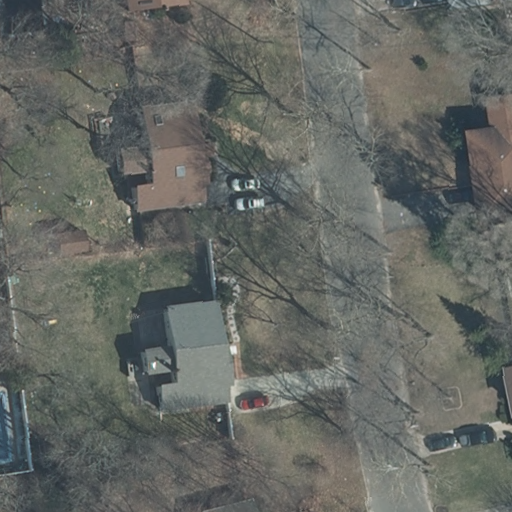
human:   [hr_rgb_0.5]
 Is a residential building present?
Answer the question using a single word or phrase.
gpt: yes

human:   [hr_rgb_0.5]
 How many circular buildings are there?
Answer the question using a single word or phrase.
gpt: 0

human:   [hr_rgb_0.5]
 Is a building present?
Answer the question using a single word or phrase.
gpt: yes

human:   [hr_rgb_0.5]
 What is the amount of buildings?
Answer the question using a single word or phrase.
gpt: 7

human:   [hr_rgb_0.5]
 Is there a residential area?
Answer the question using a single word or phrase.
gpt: yes

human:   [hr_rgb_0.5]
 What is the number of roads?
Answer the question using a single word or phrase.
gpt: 1

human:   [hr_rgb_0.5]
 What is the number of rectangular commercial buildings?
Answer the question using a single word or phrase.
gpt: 0

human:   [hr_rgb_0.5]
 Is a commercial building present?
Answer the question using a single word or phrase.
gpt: no

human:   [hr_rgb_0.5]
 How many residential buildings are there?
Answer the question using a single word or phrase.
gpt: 7

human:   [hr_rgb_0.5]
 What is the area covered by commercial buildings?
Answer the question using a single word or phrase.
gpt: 0m2

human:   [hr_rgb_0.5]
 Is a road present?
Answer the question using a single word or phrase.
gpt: yes

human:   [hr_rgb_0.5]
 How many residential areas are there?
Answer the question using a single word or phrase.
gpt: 1

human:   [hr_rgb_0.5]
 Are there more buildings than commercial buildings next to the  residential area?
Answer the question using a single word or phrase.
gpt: yes

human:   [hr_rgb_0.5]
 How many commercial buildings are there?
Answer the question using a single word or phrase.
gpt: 0

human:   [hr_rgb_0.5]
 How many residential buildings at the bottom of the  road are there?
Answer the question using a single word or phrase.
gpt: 3

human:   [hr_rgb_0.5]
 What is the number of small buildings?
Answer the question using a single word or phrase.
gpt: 2

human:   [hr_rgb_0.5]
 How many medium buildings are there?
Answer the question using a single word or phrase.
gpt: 5

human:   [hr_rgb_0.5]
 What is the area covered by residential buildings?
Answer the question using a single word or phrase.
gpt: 1250m2

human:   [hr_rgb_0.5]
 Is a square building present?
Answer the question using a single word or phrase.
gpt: no

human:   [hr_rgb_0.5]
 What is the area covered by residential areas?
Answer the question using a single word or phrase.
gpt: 10632m2

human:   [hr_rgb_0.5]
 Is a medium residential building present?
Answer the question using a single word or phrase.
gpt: yes

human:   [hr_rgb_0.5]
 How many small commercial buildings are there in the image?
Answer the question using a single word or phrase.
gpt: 0

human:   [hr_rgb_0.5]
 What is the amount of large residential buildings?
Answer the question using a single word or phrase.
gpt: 0

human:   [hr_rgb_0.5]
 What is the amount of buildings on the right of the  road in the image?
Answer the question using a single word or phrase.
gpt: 3

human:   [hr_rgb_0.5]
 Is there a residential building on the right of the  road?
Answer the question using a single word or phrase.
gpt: yes

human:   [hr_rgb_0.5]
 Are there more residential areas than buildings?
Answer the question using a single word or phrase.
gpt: no

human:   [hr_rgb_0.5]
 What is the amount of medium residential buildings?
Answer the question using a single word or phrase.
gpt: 5

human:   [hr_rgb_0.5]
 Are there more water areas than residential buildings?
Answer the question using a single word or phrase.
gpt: no

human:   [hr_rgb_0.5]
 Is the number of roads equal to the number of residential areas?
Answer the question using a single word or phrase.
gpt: yes

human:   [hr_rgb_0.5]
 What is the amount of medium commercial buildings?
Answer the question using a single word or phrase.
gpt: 0

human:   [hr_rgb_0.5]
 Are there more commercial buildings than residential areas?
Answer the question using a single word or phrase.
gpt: no

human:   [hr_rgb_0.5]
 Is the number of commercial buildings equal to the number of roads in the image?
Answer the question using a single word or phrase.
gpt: no

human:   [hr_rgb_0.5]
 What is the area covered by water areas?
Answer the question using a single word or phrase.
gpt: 0m2

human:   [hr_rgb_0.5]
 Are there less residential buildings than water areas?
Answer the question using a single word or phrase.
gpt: no

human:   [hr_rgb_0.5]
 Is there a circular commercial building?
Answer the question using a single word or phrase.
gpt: no

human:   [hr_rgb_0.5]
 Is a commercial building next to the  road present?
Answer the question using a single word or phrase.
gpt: no

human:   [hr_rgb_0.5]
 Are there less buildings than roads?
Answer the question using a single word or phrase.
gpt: no

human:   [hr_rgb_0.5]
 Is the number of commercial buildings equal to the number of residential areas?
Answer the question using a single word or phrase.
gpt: no

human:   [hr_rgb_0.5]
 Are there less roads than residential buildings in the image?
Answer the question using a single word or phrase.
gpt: yes

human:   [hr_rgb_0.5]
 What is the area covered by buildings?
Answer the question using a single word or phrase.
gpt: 1250m2

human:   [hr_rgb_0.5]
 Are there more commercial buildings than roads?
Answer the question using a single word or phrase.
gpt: no

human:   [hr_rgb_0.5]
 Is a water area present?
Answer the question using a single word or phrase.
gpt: no

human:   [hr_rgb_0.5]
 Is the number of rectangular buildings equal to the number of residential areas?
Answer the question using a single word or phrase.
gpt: no

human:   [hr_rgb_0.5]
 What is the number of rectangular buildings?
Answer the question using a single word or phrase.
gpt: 4

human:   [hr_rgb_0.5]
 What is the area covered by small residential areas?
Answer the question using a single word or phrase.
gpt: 0m2

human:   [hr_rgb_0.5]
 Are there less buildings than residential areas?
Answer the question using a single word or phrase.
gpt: no

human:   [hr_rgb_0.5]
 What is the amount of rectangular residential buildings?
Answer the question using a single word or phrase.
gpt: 4

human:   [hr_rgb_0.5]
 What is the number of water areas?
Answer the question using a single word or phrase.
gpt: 0

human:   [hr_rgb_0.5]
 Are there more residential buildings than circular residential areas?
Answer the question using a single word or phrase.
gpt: yes

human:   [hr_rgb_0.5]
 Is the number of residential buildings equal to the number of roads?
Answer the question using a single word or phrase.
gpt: no

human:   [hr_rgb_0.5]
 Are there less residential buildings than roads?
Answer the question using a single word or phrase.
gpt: no

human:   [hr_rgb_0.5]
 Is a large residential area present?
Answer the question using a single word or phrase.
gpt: yes

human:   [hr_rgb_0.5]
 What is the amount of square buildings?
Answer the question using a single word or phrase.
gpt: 0

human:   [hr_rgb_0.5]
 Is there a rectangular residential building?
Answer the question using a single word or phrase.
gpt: yes

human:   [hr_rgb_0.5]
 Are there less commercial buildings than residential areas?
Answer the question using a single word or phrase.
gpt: yes

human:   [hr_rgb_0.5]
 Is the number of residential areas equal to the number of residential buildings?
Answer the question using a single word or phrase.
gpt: no

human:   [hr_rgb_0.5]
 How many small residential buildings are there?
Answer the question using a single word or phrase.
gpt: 2

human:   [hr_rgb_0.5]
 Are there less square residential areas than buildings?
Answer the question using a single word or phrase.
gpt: yes

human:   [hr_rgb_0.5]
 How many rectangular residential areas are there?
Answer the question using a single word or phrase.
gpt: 1

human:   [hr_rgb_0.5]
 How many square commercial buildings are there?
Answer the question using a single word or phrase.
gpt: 0

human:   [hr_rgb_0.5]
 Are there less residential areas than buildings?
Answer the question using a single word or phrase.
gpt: yes

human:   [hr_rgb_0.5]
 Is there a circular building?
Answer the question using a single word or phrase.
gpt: no

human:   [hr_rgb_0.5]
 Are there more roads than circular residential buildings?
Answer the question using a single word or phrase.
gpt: yes

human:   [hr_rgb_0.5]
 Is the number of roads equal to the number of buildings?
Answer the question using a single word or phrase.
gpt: no